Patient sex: M
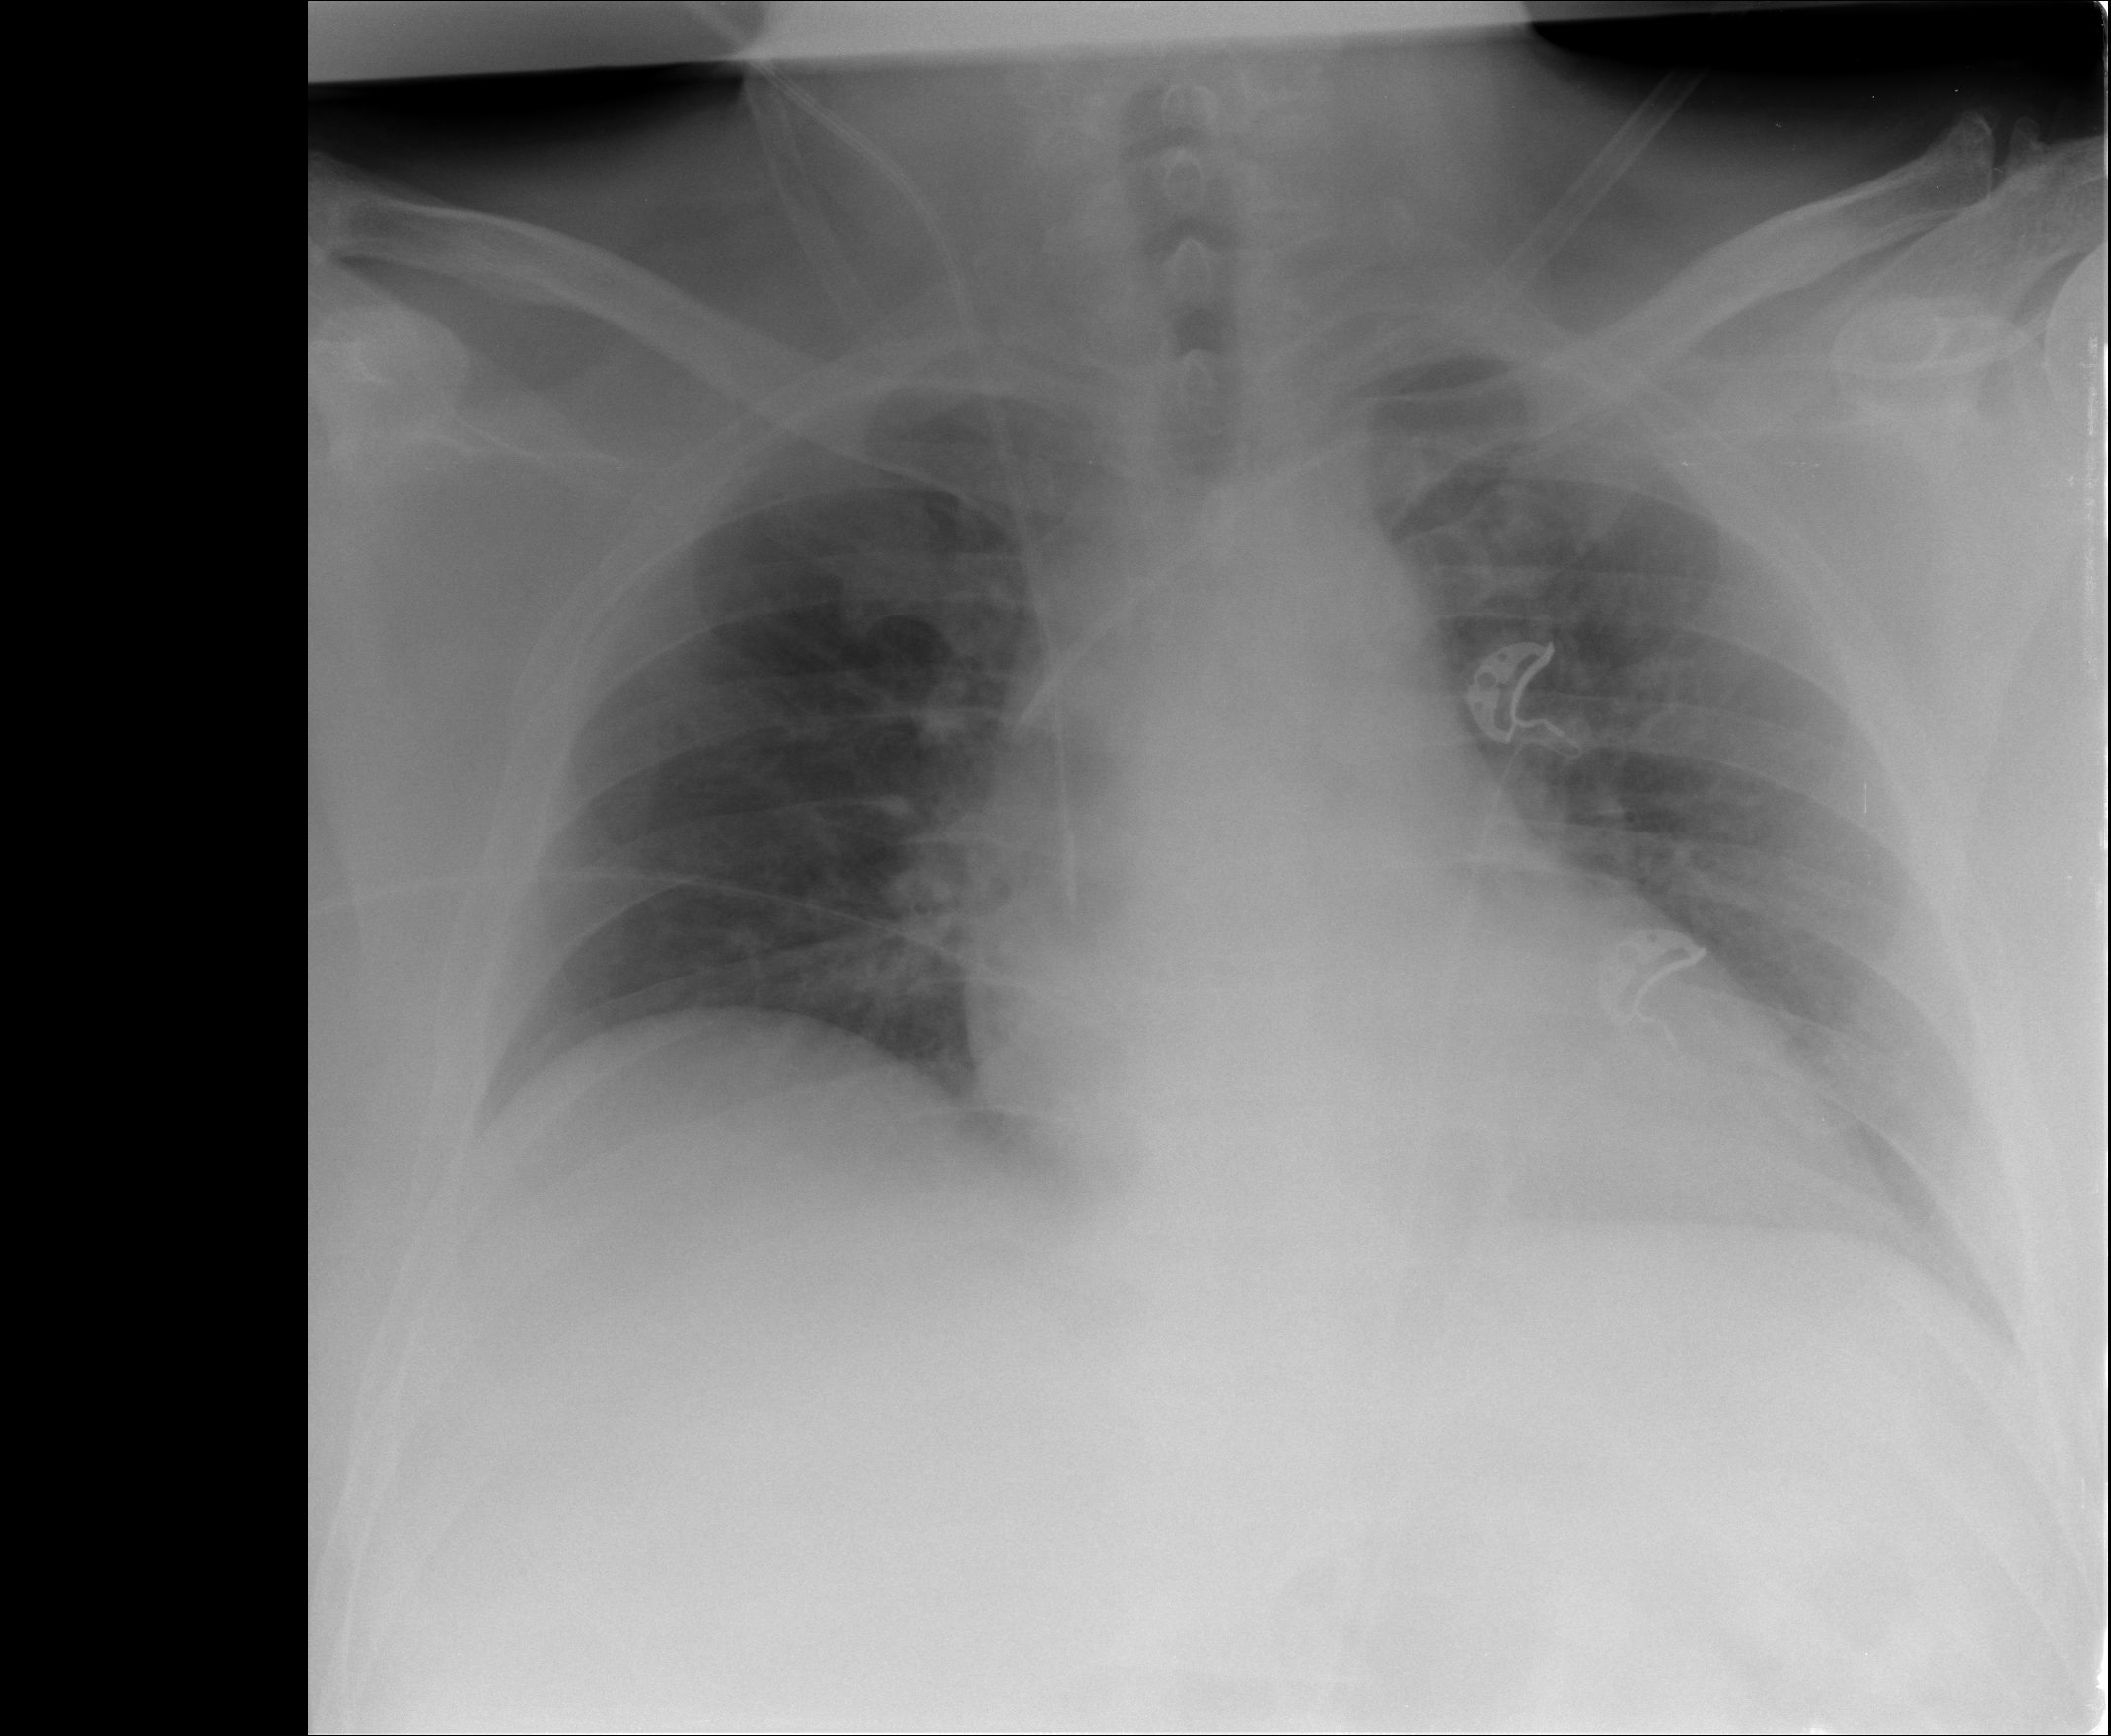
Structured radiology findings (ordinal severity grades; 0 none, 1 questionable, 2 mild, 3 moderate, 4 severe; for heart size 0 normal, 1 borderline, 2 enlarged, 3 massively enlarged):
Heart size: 2
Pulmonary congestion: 2
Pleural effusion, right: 0
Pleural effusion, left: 1
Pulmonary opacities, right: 0
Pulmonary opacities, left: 2
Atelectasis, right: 2
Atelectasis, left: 2